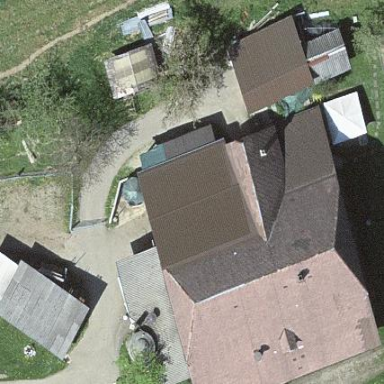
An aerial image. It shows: Farm building.